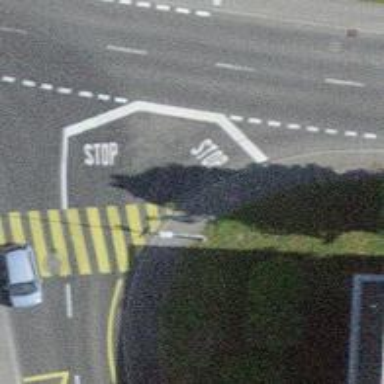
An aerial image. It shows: Kerb serving as barrier.